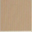
Piece: xx